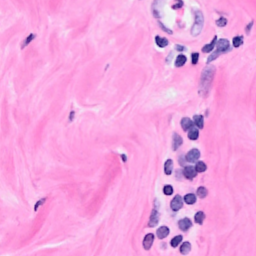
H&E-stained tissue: Breast